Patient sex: M
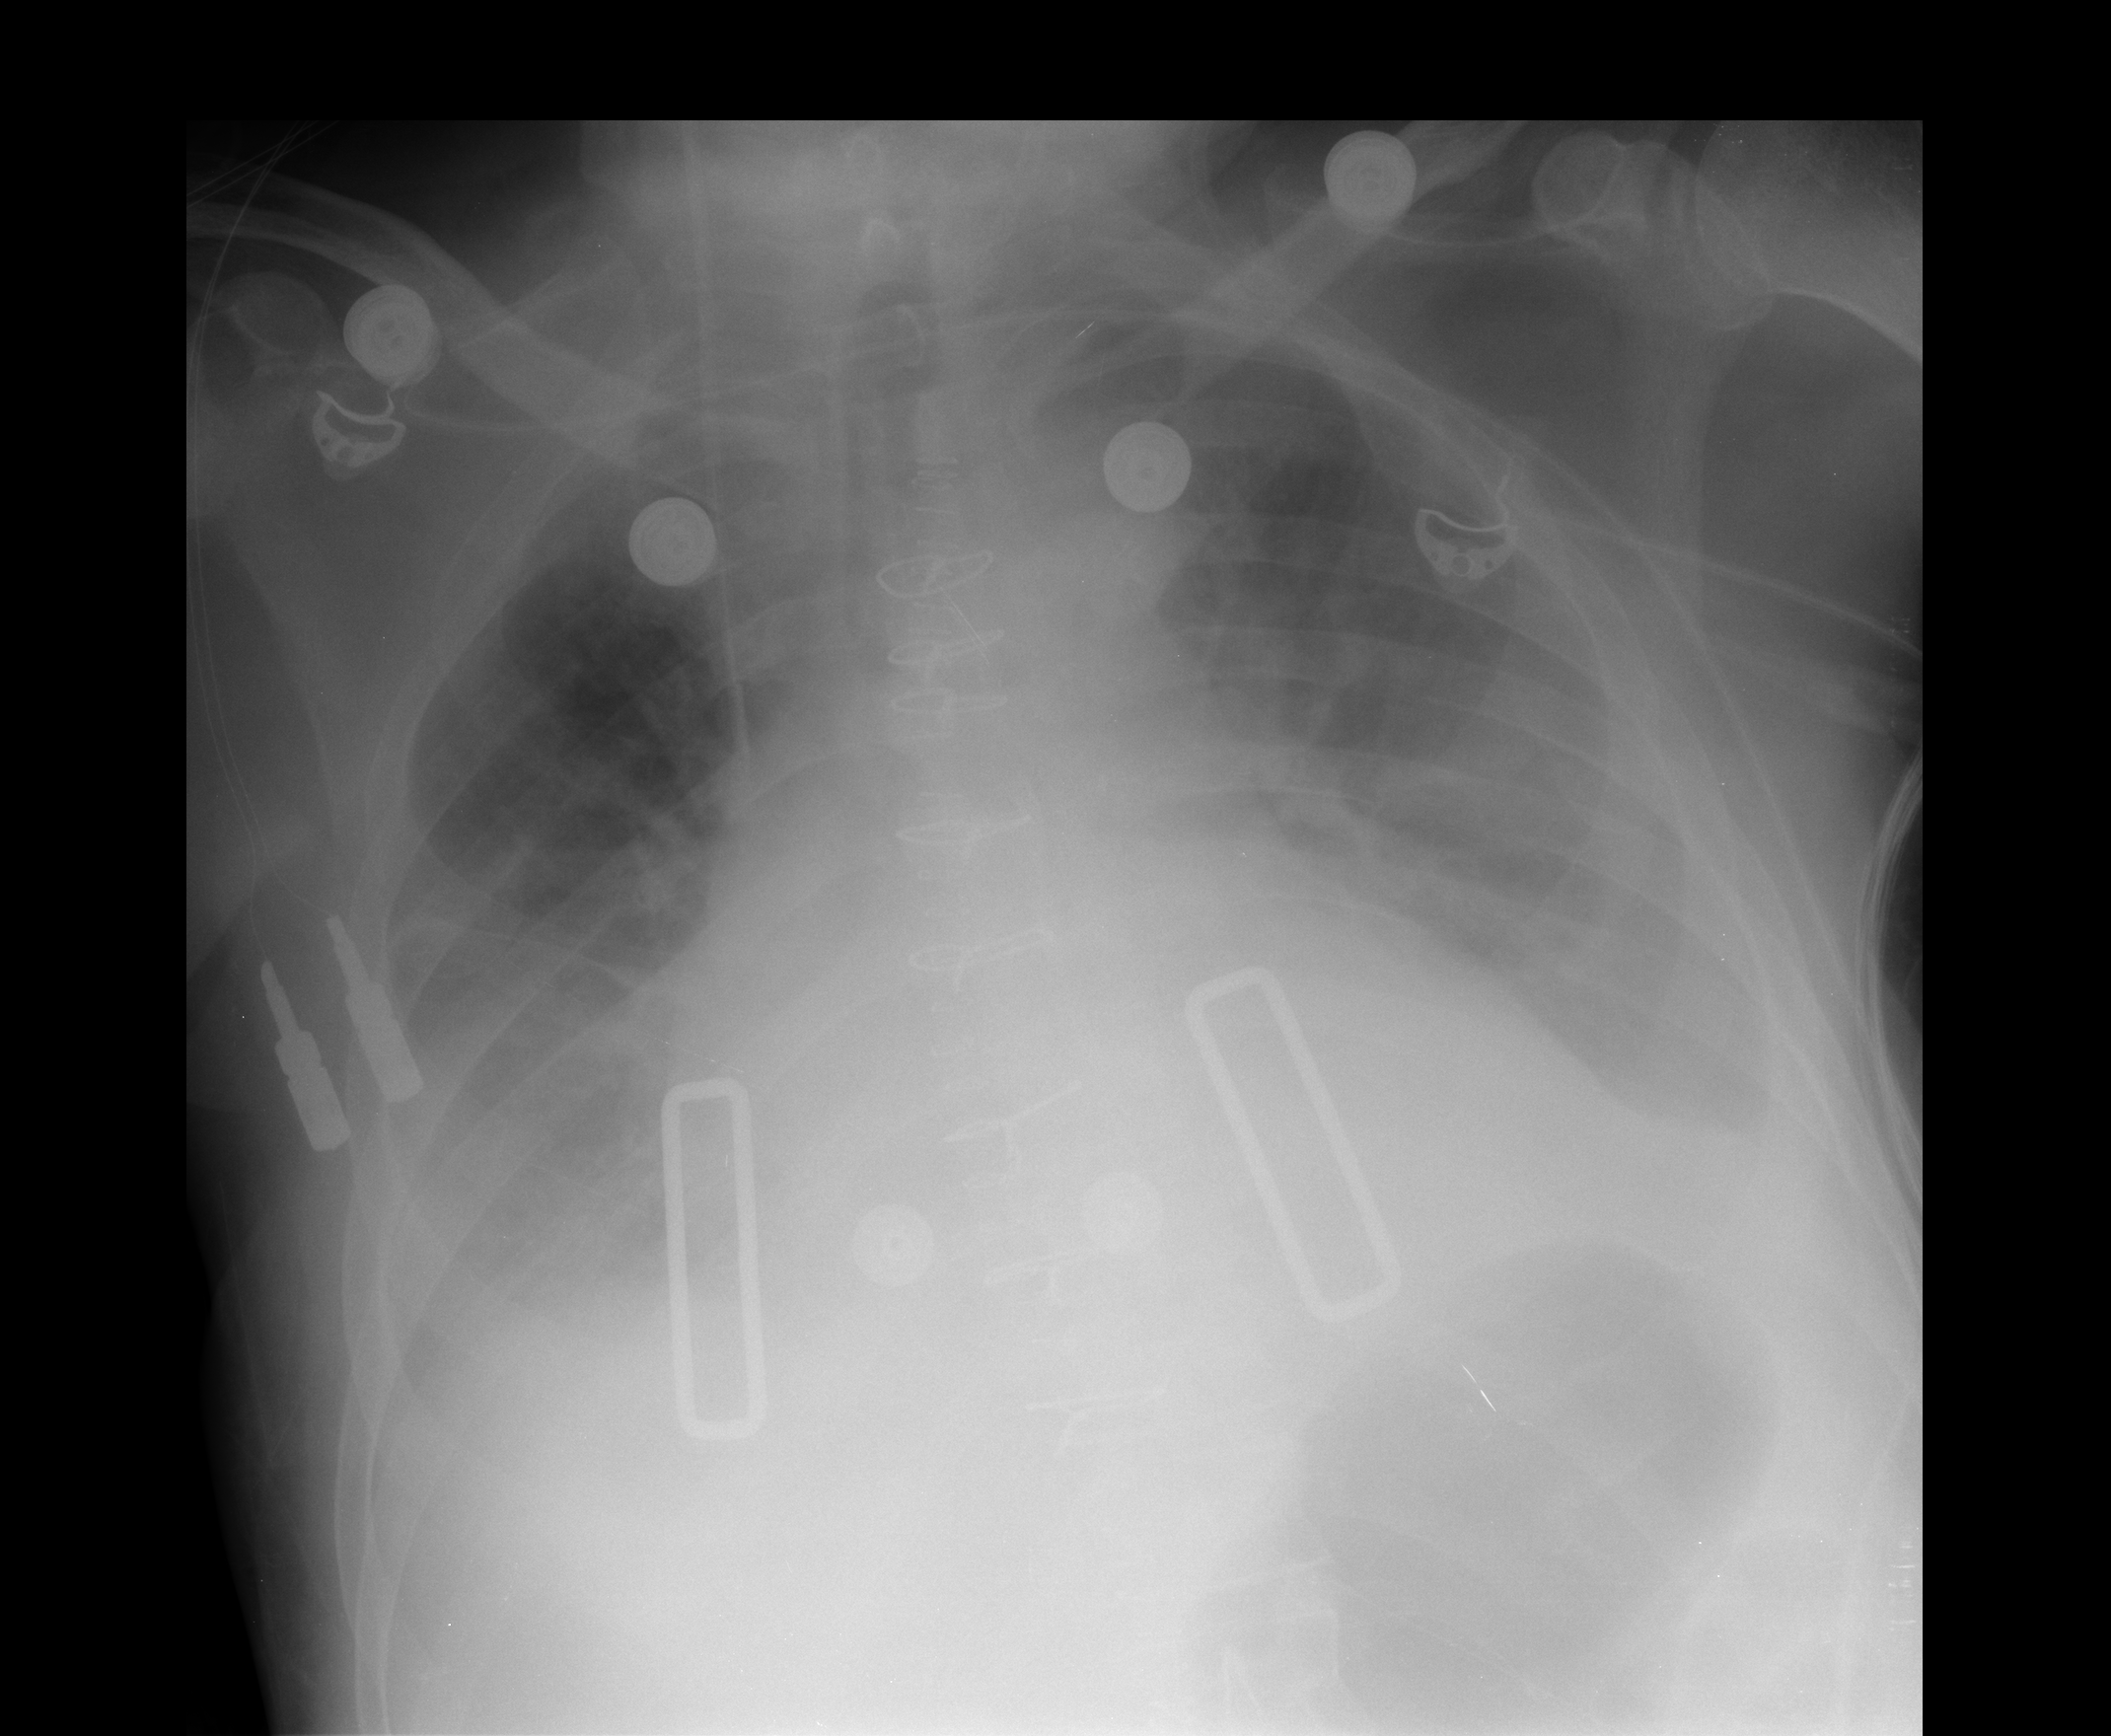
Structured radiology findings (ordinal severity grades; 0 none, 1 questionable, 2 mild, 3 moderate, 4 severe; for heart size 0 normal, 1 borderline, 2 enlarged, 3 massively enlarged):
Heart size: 2
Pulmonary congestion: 2
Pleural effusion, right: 3
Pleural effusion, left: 3
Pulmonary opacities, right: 0
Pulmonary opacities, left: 0
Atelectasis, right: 3
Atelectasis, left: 2